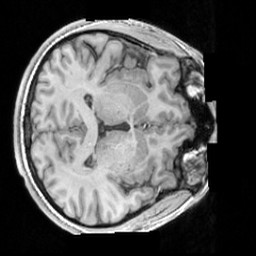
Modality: T1w
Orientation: axial
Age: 26
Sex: male
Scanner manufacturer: siemens
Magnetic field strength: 3 T
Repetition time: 1.63 s
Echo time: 0.00311 s